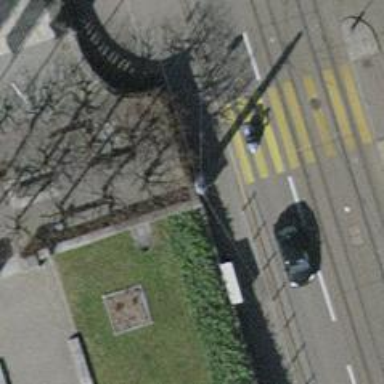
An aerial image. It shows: Kerb serving as barrier.